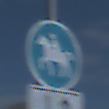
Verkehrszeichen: Reitweg
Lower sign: RichtungsangabeDurchPfeile8
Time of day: Night
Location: Outdoor (Nature)
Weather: PartlyCloudy
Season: NotSpecified
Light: Natural